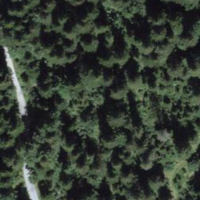
EUNIS habitat code: 43
Species observed at this site:
Salvia glutinosa
Angelica sylvestris